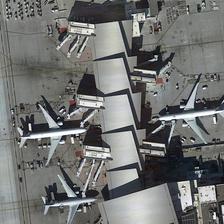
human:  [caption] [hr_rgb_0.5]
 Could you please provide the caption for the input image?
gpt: three planes are parked next to a large building on an airport .

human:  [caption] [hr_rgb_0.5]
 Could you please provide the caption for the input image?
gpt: three planes are around a long building .

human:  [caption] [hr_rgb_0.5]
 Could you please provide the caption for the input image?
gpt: this is a well-disigned airport and every plane are exactly at their position .

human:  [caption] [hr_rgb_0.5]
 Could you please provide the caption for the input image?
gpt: three planes are near a building on an airport .

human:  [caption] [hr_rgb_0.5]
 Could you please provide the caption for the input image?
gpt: three planes are parked next to a large building on an airport .